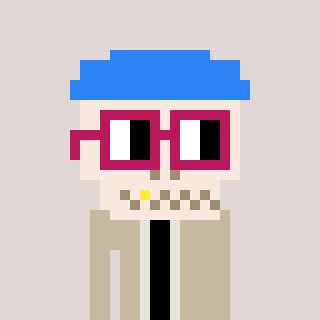
a pixel art character with square dark red glasses, a skeleton-hat-shaped head and a bege-colored body on a warm background